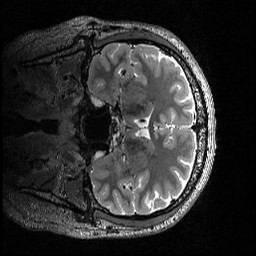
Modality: T2w
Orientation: coronal
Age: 21
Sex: male
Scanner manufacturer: siemens
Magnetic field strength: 3 T
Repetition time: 3.2 s
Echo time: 0.56 s